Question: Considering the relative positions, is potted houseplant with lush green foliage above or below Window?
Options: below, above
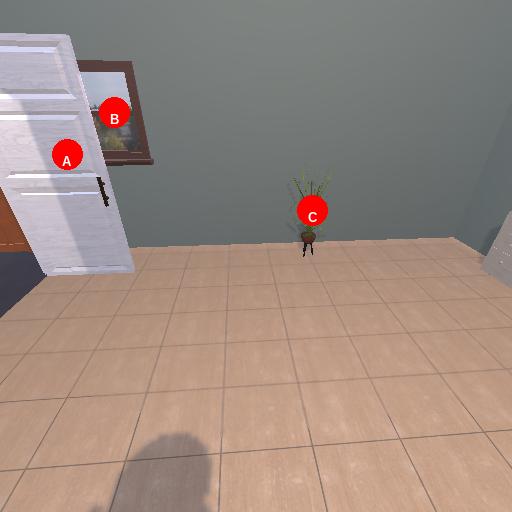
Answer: below